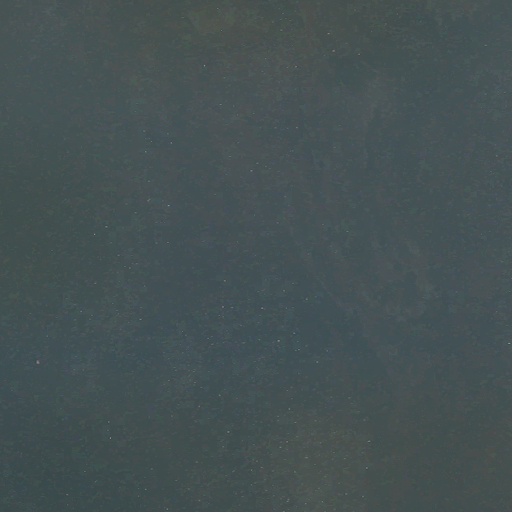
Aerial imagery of bar in Maine named Ram Ledges containing only open water